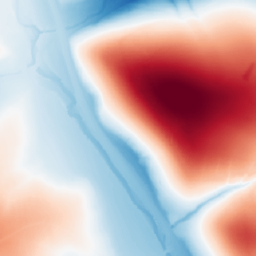
Category: trend_removal
Decomposition family: polynomial_high
Decomposition parameters: degree: 6
Upsampling method: nearest
Upsampling parameters: scale: 2
Upsampling scale: 2